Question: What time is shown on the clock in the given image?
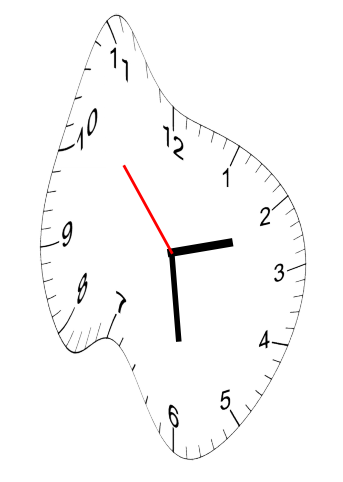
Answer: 02:28:53